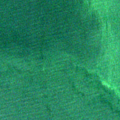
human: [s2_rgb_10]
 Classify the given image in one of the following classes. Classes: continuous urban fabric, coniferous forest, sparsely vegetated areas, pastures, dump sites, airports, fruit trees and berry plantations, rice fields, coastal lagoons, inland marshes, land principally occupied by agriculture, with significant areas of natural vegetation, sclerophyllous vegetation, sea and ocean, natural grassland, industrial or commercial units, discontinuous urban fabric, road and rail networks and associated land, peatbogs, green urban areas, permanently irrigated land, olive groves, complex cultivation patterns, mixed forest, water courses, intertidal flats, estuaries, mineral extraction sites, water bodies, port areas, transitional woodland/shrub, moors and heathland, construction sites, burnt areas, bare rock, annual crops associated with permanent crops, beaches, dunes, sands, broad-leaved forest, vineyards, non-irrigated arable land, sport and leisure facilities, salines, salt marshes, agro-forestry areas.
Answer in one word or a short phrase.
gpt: sea and ocean